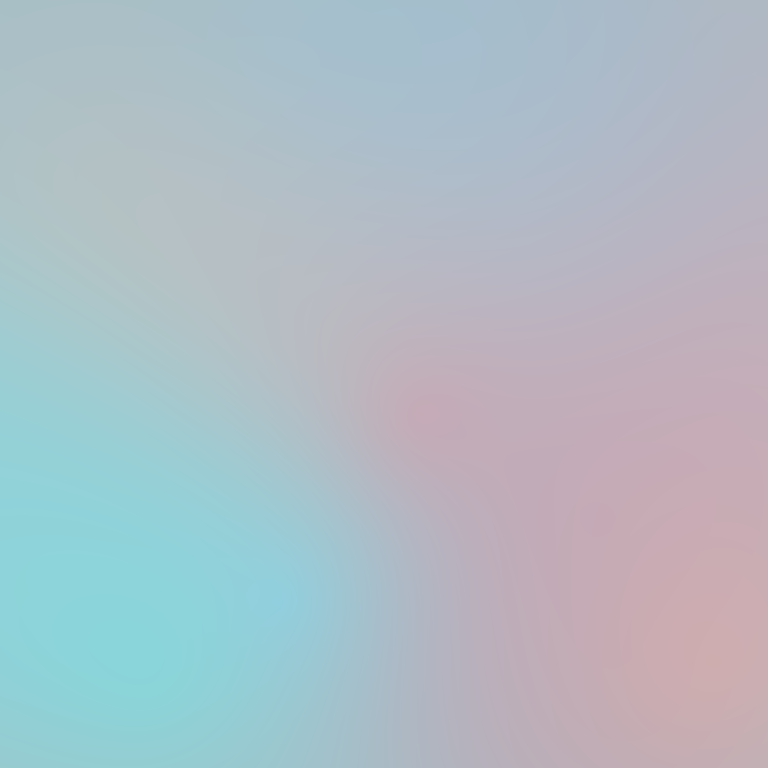
Abstract light effect, smooth blend from soft blue to gentle pink, serene atmosphere, diffuse glow, no room, no furniture, no objects.